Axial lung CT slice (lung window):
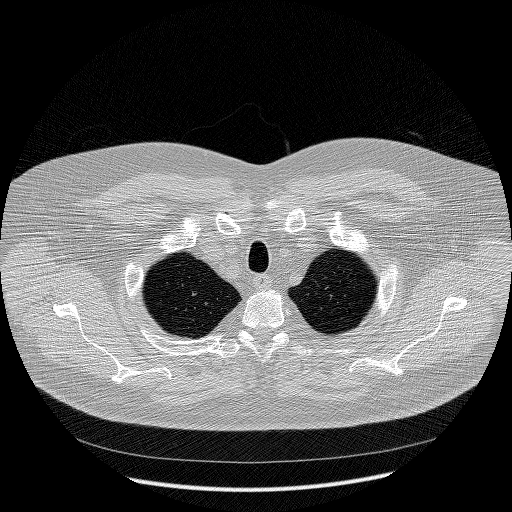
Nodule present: no